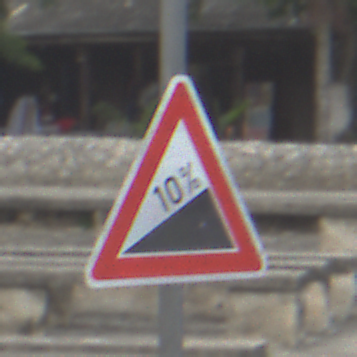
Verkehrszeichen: Steigung10
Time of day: MorningAfternoon
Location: Outdoor (Suburban)
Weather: PartlyCloudy
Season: NotSpecified
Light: Natural